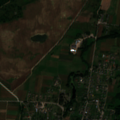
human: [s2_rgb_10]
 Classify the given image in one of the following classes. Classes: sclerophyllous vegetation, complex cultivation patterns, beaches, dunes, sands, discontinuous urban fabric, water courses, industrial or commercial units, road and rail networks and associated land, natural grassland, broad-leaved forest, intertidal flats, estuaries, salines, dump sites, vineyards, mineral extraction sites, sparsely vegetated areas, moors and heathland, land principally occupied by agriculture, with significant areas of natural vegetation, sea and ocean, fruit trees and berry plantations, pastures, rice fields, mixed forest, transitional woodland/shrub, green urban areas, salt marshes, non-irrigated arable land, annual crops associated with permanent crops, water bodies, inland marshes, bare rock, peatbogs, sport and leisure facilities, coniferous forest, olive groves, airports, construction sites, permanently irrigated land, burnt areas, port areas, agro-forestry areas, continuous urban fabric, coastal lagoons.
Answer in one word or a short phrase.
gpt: discontinuous urban fabric, non-irrigated arable land, complex cultivation patterns, land principally occupied by agriculture, with significant areas of natural vegetation, coniferous forest, transitional woodland/shrub